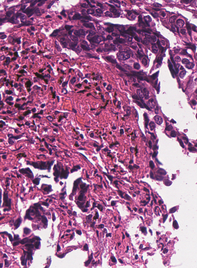
Tumor epithelial tissue: yes
Tumor-associated stroma tissue: yes
Normal tissue: no